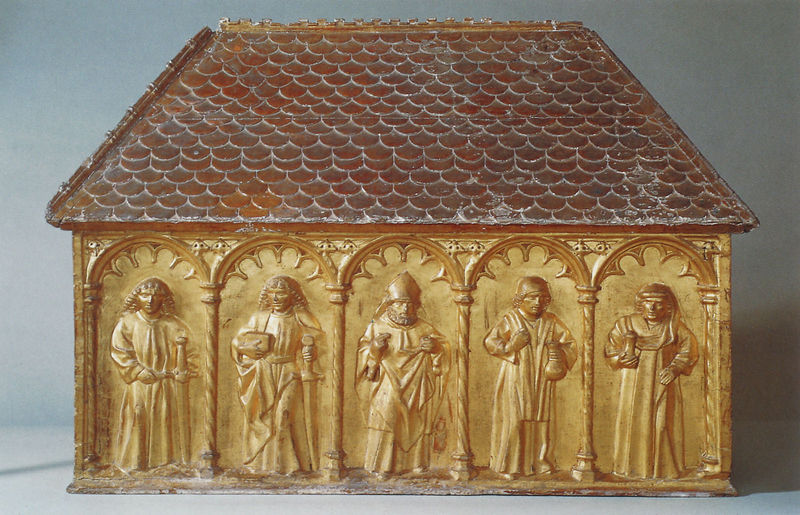
Titel: Reliquienschrein
Standort: Quedlinburg (EU - D - Sachsen-Anhalt)
Schlagwörter: mann, umhang, männer, säule, säulen, dach, gürtel, haus, bart, mütze, falten, stein, fünf, geistlicher, gold, haare, mantel, gewänder, kaufmann, locken, dachziegel, krug, perücke, relief, stab, ziegel, figuren, bischof, metall, bögen, arkade, truhe, buch, vergoldet, schwert, säbel, mäntel, kardinal, gedreht, kapitelle, kapitell, kasten, mitra, tempel, heilige, fresko, golden, schatulle, gefäße, turban, kästchen, reliquie, vergoldung, schindeln, kassette, box, reliquiar, figure, goldschmiedearbeit, kirchenschatz, reliquienkästchen, mut